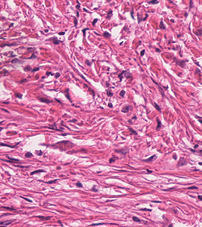
Tumor epithelial tissue: no
Tumor-associated stroma tissue: yes
Normal tissue: no